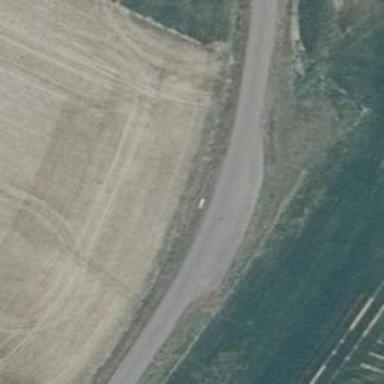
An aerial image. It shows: Passing place on the road.